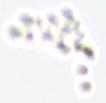
Label: Phaeocystis